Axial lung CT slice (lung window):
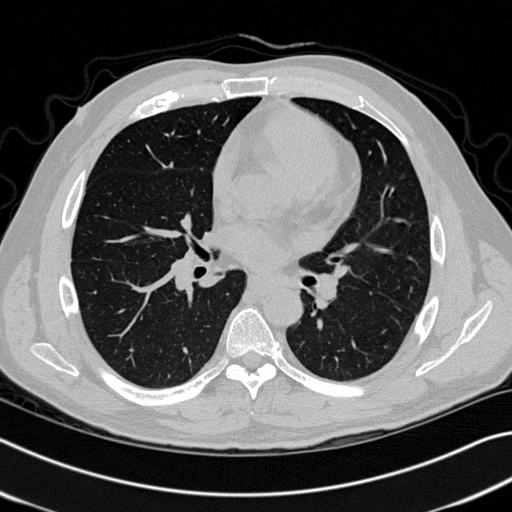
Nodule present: no